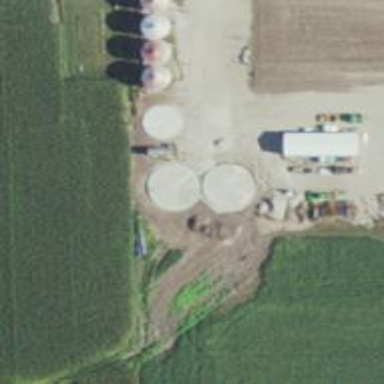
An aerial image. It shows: Silo.